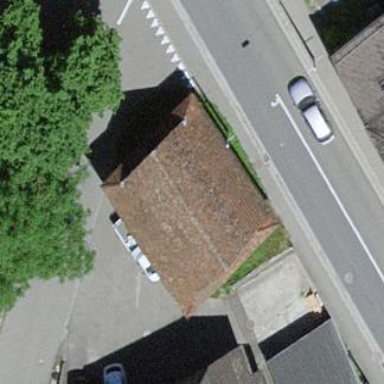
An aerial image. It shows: Barn.